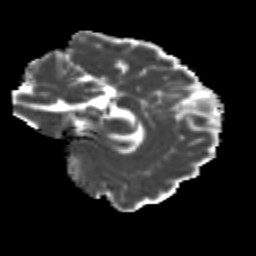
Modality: MD
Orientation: sagittal
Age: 27
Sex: female
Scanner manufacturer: siemens
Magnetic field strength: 3 T
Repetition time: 3.5 s
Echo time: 0.104 s